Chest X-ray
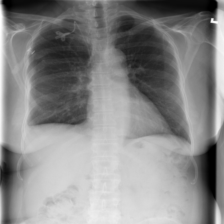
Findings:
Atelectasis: negative
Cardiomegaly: negative
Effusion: negative
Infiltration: negative
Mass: negative
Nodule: negative
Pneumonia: negative
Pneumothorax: negative
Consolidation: negative
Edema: negative
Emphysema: negative
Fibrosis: positive
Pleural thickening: negative
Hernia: negative